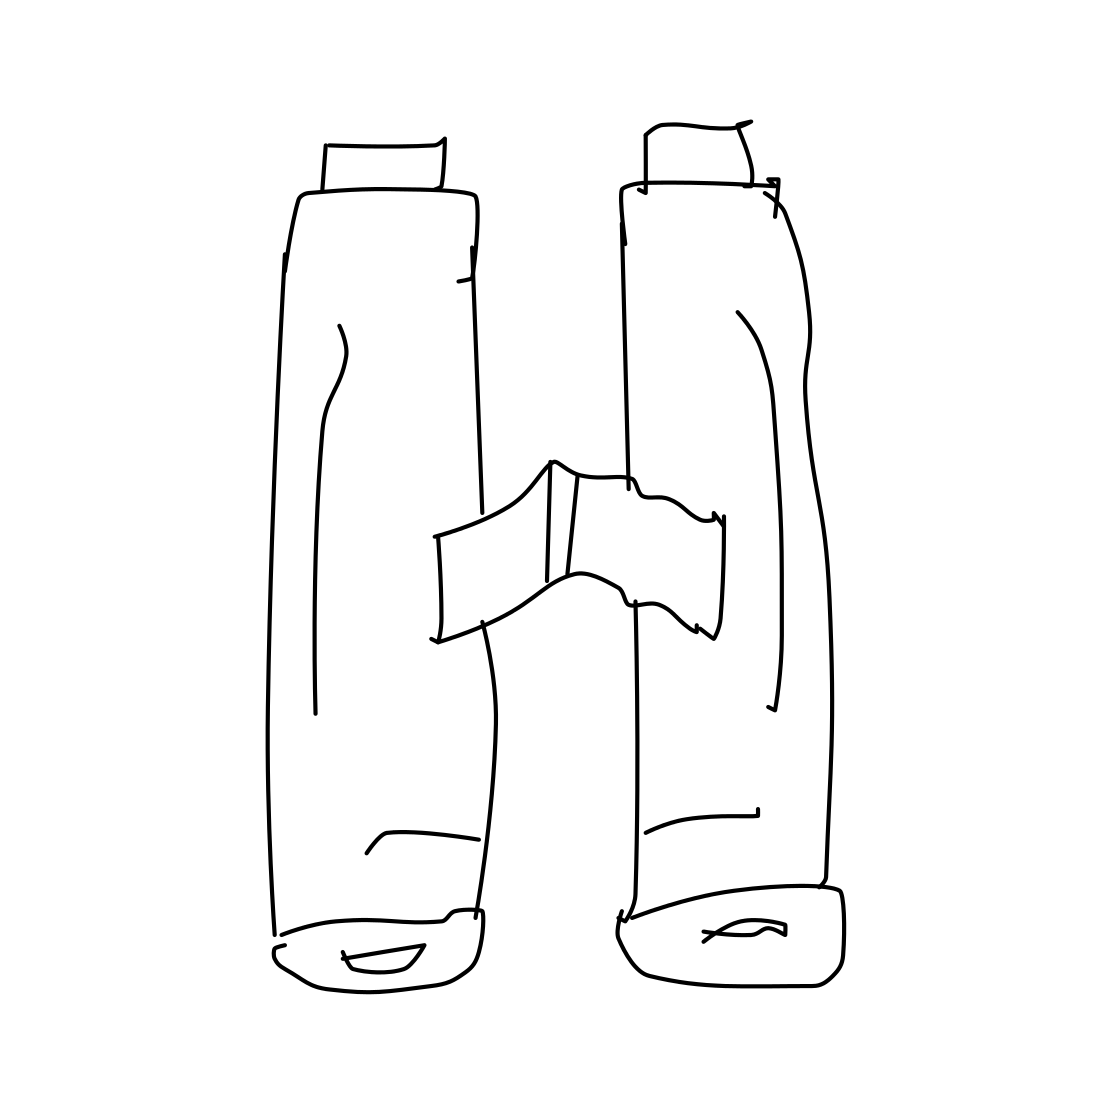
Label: binoculars